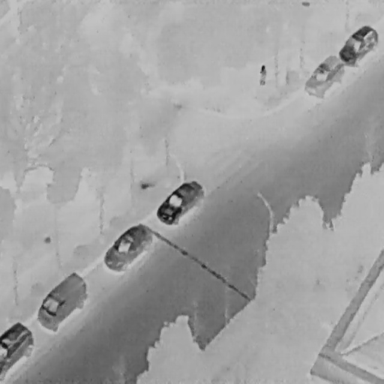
There are seven objects shown in the infrared image, including six Cars, and a Person.